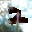
Label: 2